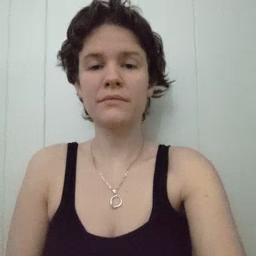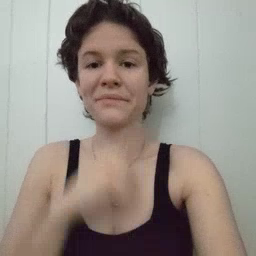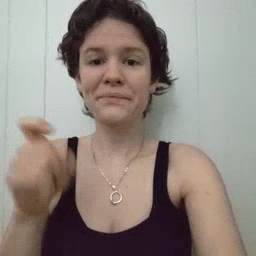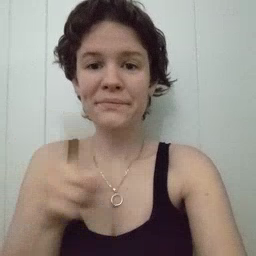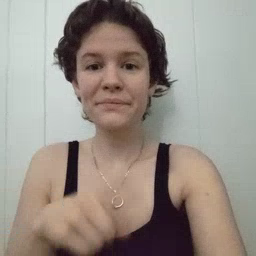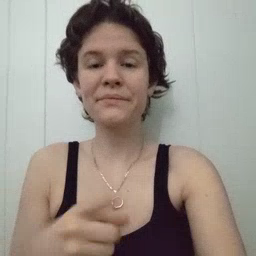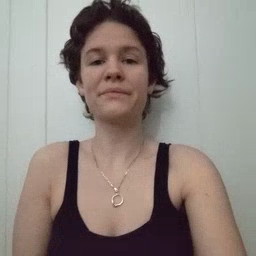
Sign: dryer